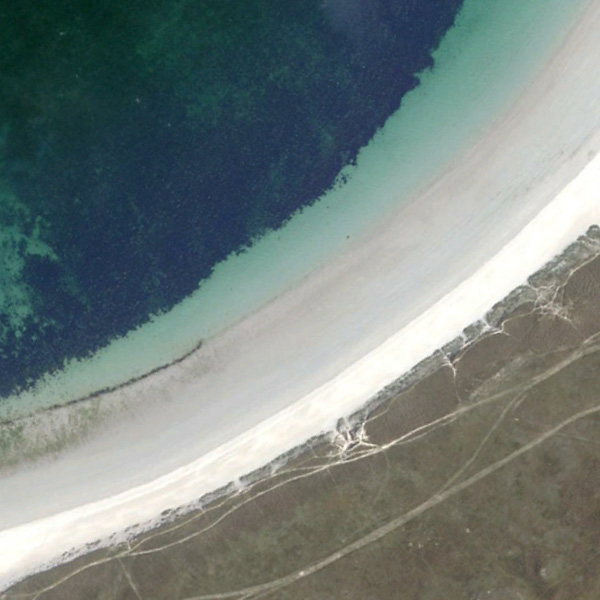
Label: Beach